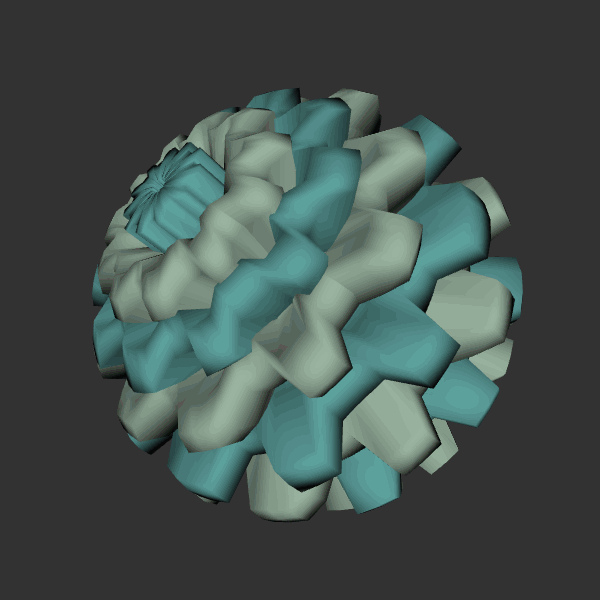
Background: dark